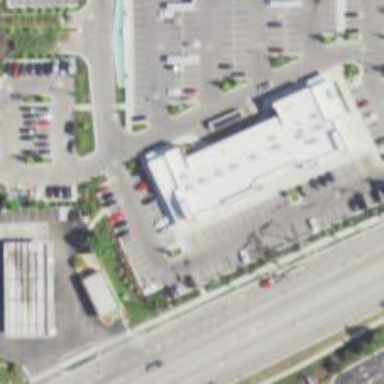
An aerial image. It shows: Healthcare clinic is depicted in the image.